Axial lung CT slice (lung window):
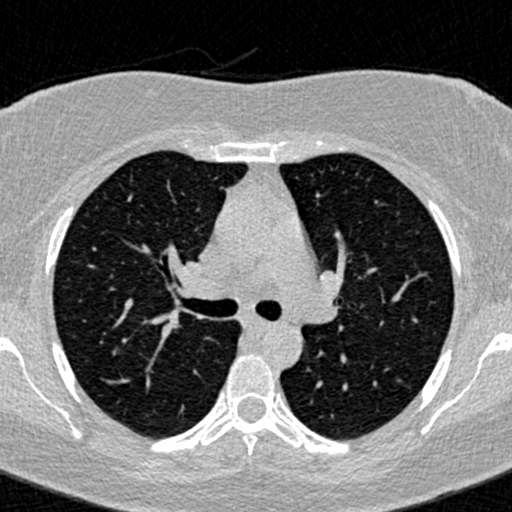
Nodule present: no